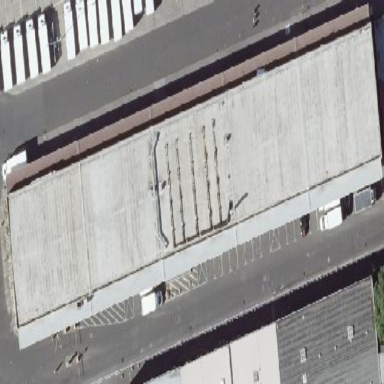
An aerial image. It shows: Warehouse.